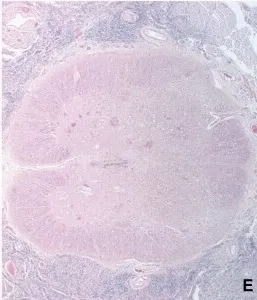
Or microscopically . 20x.
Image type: pathology (h&e)